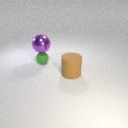
large purple metal sphere above small green rubber sphere